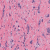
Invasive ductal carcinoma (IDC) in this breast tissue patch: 1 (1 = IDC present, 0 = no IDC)